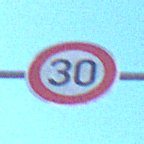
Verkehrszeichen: Geschwindigkeit30
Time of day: MorningAfternoon
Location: Outdoor (Urban)
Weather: Clear
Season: NotSpecified
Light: Natural